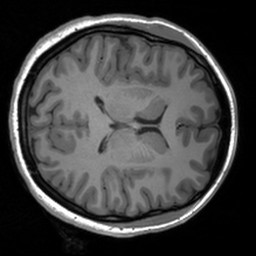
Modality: T1w
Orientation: axial
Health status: healthy
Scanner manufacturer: siemens
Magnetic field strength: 3 T
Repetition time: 1.9 s
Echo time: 0.00226 s